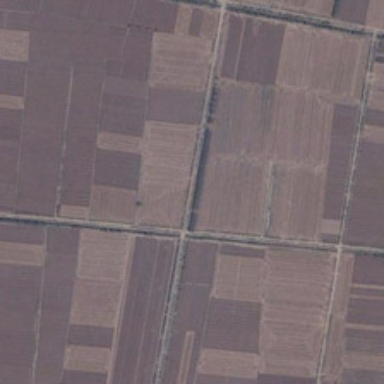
There are many farmlands .